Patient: sex F, age 56
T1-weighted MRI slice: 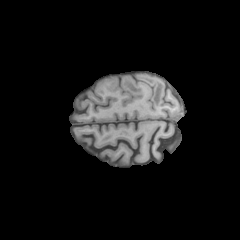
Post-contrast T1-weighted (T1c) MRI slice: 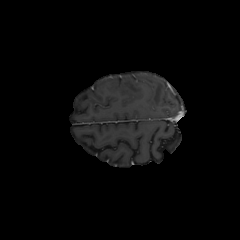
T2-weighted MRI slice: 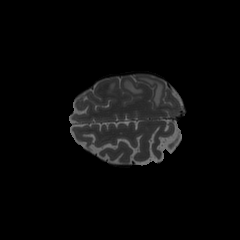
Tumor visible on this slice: yes
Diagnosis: Glioblastoma, IDH-wildtype
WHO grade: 4